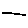
Label: line